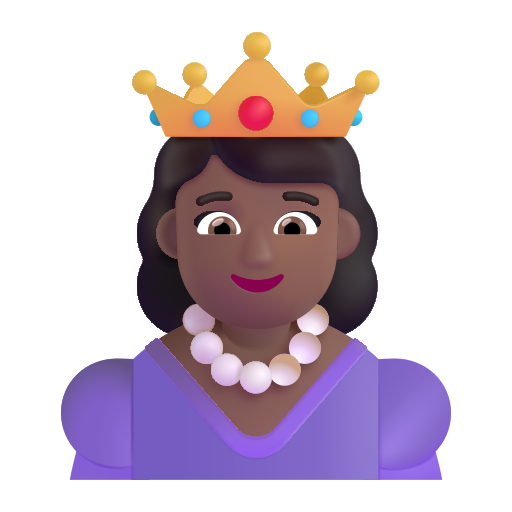
princess color  dark